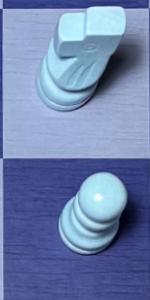
Label: Pawn_White